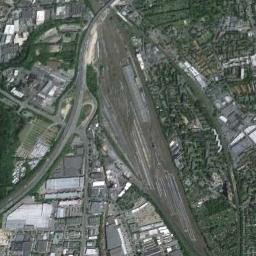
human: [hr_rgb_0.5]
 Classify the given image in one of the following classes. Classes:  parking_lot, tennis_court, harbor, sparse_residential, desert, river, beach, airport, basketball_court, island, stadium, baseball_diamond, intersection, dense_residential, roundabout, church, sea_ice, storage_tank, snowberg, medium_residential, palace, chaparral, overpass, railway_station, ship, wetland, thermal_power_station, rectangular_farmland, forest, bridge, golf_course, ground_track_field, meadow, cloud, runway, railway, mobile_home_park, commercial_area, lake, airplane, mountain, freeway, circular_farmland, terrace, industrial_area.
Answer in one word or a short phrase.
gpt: railway_station